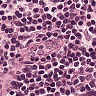
Metastatic tissue present: no